Aerial crown-view tile of a tropical tree (Barro Colorado Island, Panama), acquired 20240716:
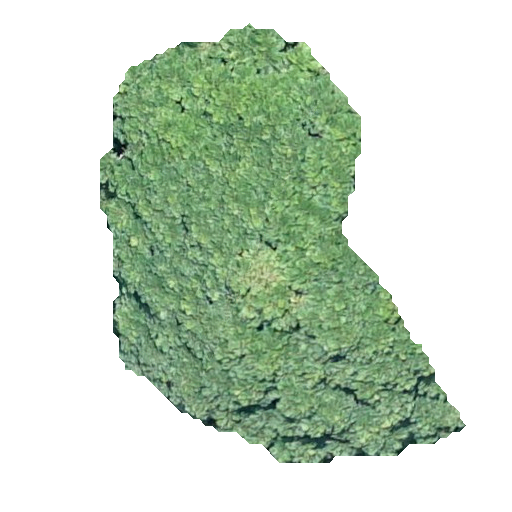
Species: Jacaranda copaia
GBIF accepted scientific name: Jacaranda copaia
Crown area: 159.867 m²